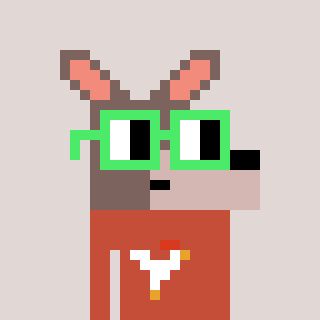
a pixel art character with square light green glasses, a kangaroo-shaped head and a rust-colored body on a warm background